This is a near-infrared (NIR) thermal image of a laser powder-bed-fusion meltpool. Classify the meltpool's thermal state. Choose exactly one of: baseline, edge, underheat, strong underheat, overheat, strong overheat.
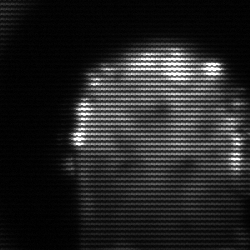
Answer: baseline